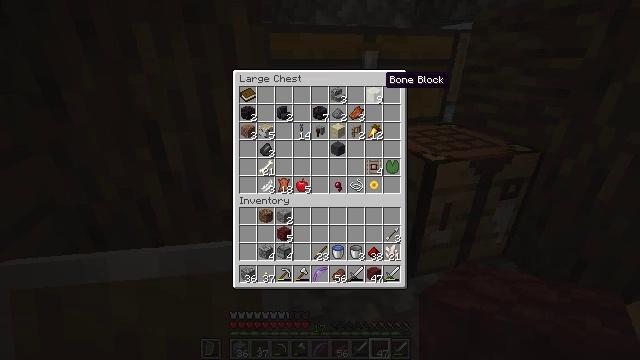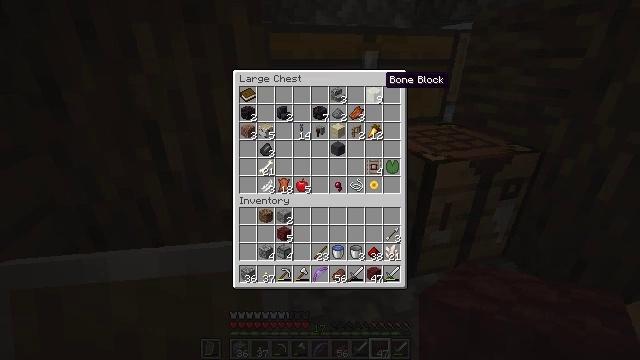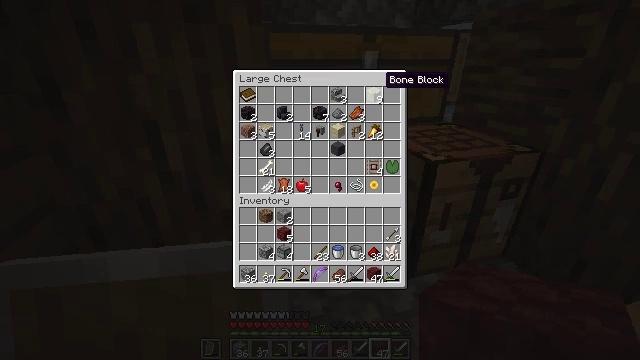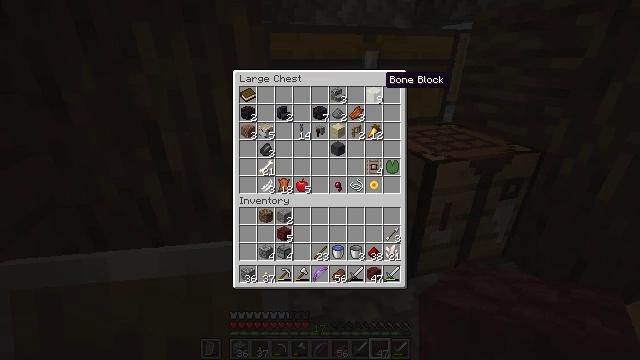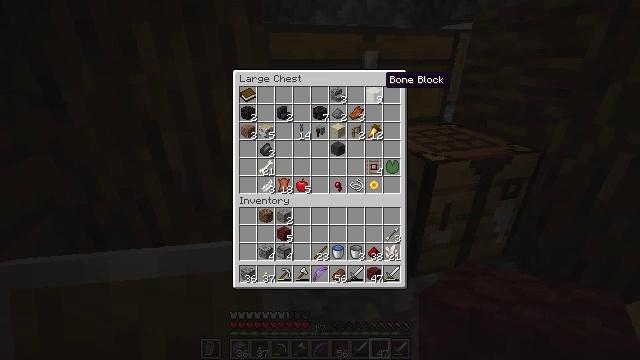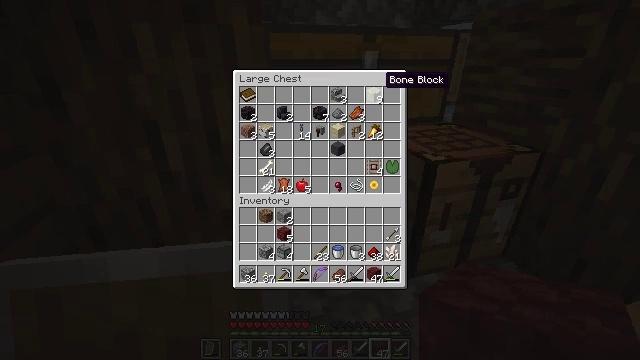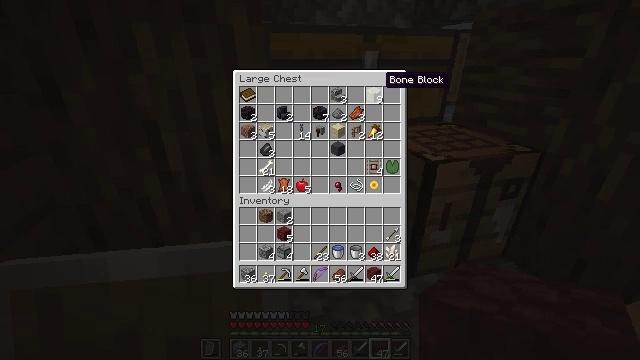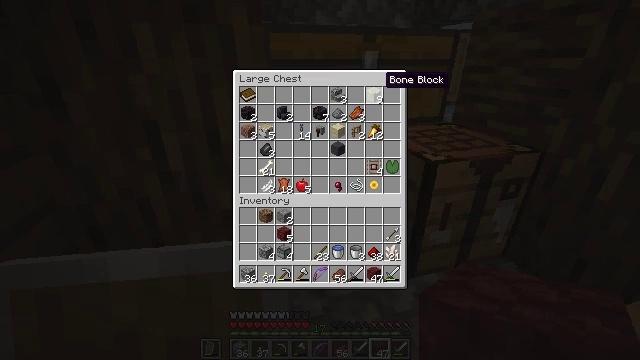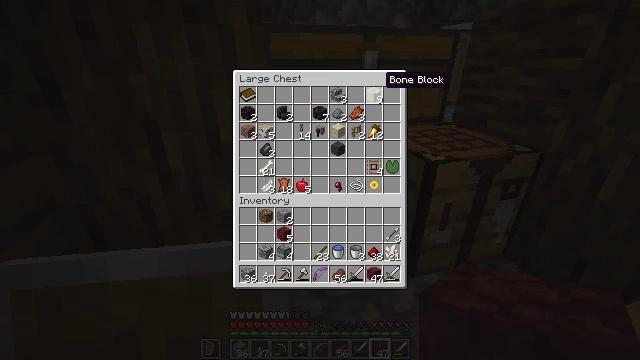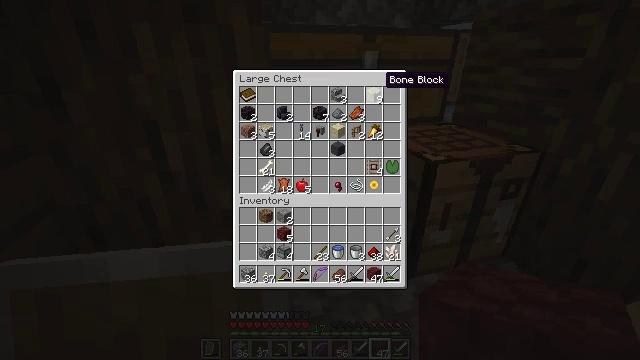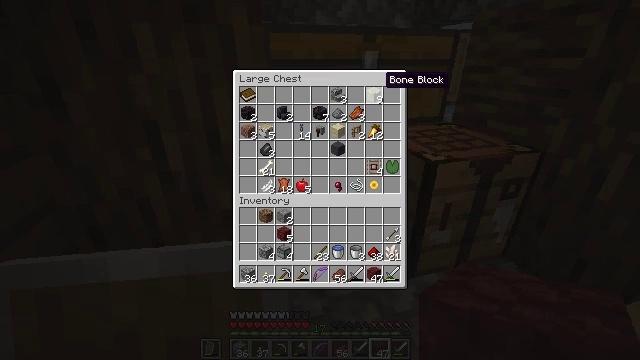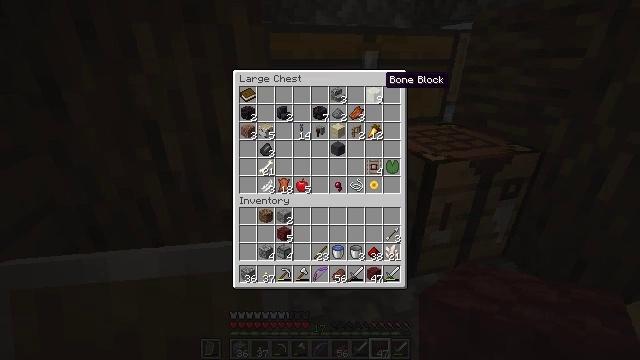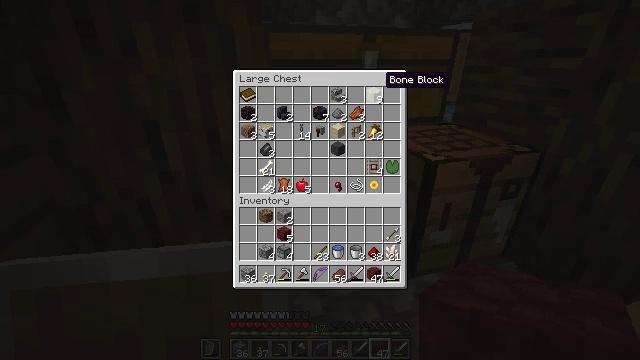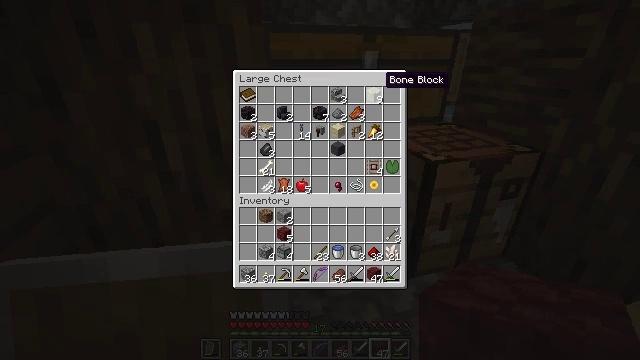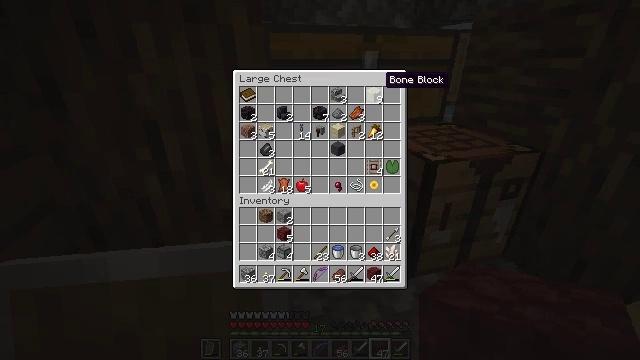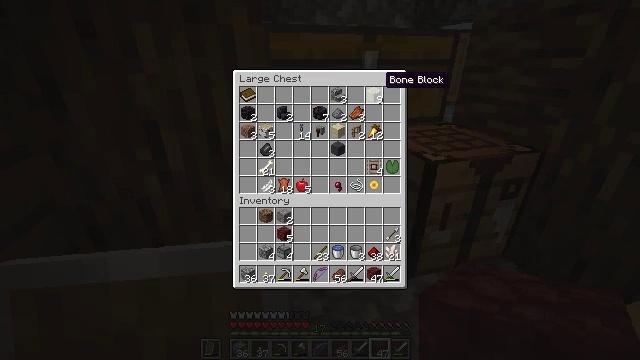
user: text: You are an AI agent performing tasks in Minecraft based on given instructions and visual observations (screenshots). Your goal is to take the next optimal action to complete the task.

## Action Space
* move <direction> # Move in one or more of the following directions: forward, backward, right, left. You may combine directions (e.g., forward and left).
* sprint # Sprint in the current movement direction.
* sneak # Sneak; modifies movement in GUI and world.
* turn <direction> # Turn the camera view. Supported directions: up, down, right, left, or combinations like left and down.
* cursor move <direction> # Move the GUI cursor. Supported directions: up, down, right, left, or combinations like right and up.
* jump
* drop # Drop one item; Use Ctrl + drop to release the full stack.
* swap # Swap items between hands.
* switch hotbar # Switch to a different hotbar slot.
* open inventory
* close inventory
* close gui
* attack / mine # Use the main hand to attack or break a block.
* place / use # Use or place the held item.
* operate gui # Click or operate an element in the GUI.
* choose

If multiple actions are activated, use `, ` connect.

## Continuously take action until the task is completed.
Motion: motion action
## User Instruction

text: Craft a stone button using one stone block.
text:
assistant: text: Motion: no_op
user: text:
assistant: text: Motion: no_op
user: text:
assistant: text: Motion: no_op
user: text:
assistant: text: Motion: no_op
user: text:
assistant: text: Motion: no_op
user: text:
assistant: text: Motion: no_op
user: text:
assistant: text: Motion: no_op
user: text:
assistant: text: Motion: no_op
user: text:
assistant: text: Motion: no_op
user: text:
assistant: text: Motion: no_op
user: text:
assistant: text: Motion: no_op
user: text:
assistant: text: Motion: no_op
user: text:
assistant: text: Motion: no_op
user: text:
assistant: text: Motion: no_op
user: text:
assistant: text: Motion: no_op
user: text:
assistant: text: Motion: no_op
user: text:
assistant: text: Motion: no_op
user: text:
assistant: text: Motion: no_op
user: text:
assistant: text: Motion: no_op
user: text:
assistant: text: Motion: no_op
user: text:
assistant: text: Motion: no_op
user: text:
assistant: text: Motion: no_op
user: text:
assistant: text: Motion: no_op
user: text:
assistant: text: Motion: no_op
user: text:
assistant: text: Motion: no_op
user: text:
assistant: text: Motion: no_op
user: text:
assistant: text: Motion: no_op
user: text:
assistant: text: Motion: no_op
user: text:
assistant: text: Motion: no_op
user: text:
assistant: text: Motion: no_op